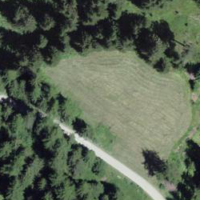
EUNIS habitat code: 43
Species observed at this site:
Laserpitium latifolium
Saxifraga paniculata